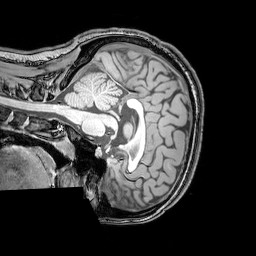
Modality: T1w
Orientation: sagittal
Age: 21
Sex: female
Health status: healthy
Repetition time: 0.081 s
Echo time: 0.037 s